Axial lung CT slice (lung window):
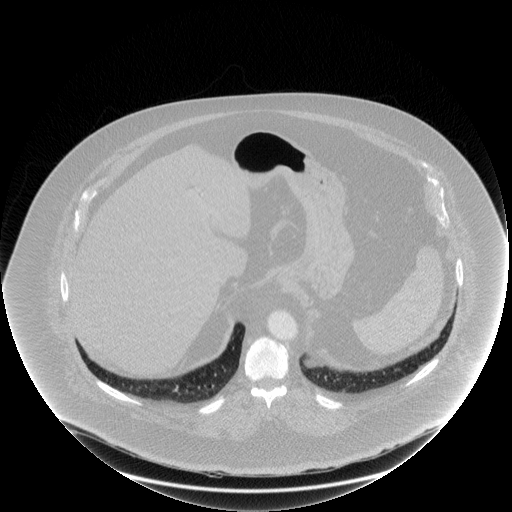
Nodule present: no